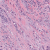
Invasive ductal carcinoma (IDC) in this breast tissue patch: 1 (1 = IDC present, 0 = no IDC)